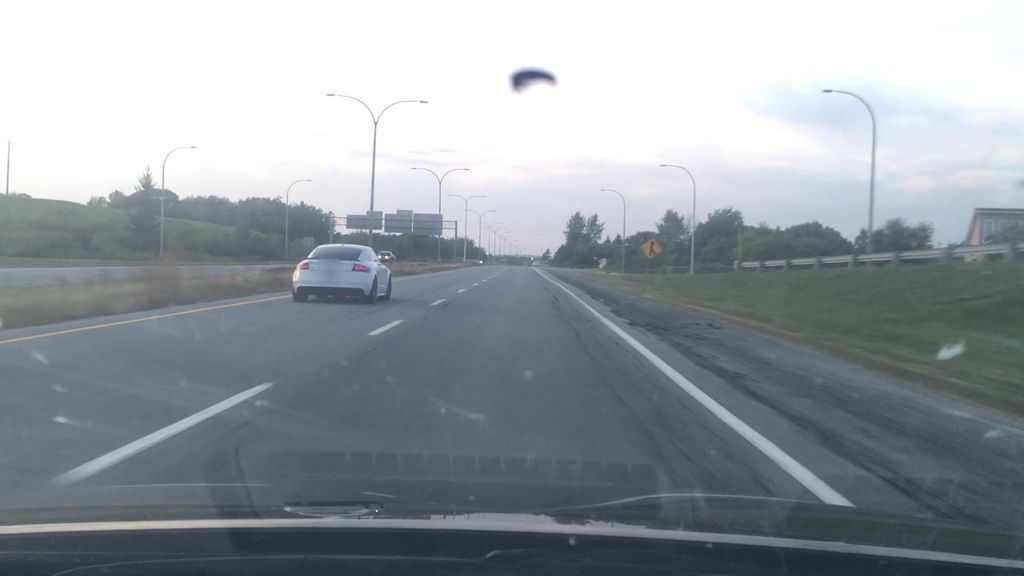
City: halifax